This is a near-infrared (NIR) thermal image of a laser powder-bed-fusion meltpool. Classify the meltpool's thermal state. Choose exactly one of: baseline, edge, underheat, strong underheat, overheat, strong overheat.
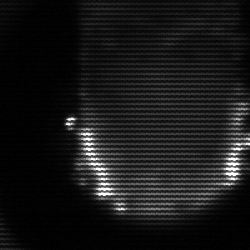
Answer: baseline